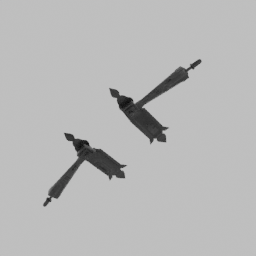
Label: mechanical